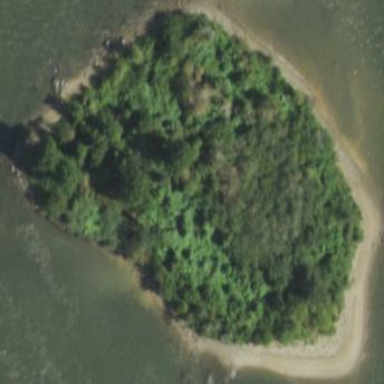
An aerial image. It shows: Islet located along the natural coastline.